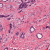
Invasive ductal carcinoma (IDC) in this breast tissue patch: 1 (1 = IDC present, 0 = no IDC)